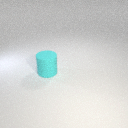
large cyan rubber cylinder